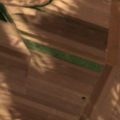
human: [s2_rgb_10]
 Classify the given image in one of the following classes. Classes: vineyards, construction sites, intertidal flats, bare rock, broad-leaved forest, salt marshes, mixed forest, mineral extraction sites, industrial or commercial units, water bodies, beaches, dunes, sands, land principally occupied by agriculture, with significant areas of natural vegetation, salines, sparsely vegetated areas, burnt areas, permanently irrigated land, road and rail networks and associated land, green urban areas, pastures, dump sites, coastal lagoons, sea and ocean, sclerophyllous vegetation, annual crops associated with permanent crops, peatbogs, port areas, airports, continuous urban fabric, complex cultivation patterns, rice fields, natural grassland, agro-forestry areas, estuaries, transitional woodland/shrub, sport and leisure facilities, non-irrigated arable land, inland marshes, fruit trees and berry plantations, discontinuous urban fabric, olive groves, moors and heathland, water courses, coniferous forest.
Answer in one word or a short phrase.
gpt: non-irrigated arable land